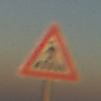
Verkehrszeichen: FussgaengerueberwegRechts
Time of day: SunriseSunset
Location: Outdoor (Nature)
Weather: Clear
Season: NotSpecified
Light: Natural